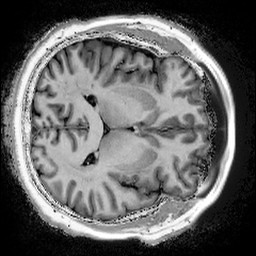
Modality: T1w
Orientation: axial
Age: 45
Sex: male
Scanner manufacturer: siemens
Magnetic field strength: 3 T
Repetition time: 5 s
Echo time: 0.00298 s